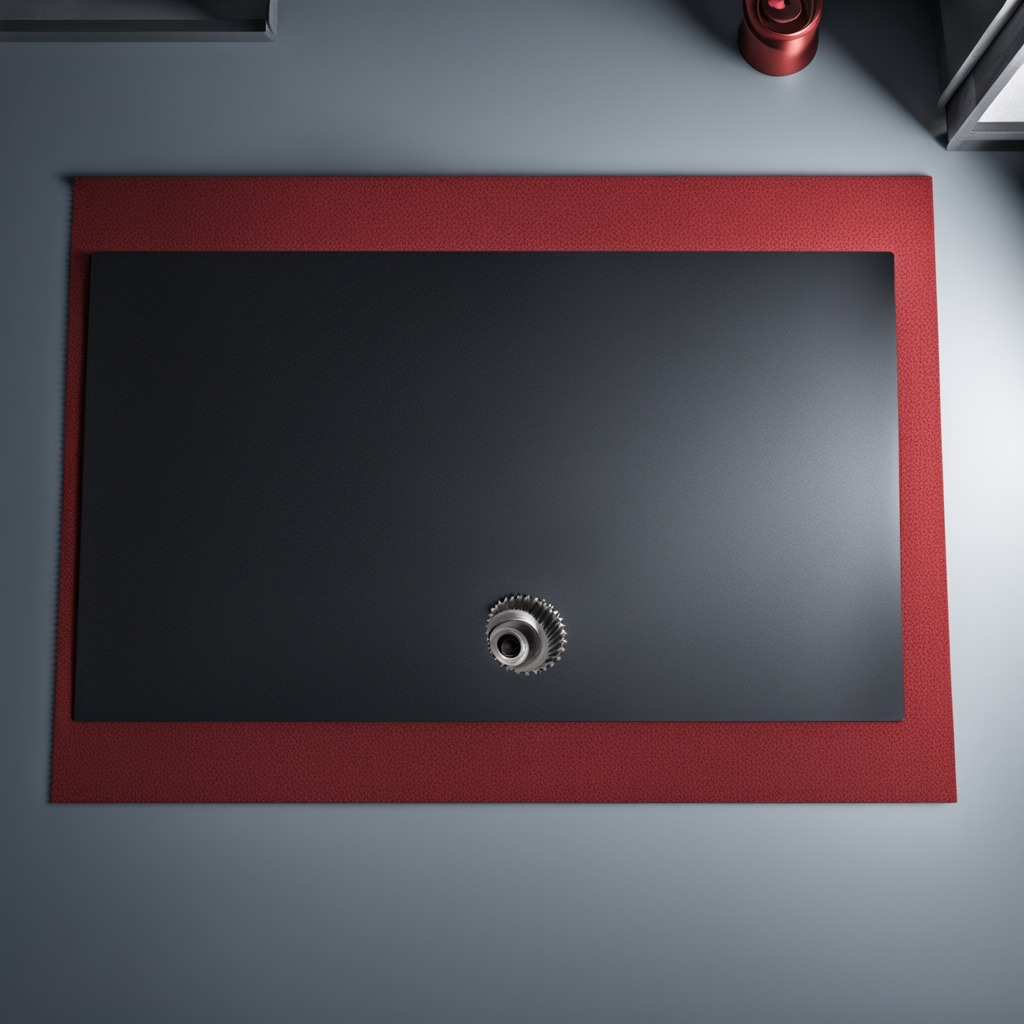
A steel gear with teeth is lying on the clean granite tabletop.